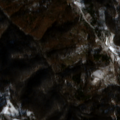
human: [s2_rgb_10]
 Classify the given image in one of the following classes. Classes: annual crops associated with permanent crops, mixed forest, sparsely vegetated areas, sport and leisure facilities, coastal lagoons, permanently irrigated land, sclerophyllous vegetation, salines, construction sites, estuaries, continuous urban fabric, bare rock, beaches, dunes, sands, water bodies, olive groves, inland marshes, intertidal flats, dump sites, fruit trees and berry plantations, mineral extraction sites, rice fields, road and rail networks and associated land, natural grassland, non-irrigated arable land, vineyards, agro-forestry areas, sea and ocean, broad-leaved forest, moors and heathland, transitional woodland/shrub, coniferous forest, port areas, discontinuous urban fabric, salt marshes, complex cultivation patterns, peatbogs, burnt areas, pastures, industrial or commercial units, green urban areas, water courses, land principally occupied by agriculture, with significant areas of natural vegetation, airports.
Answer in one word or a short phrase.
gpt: land principally occupied by agriculture, with significant areas of natural vegetation, broad-leaved forest